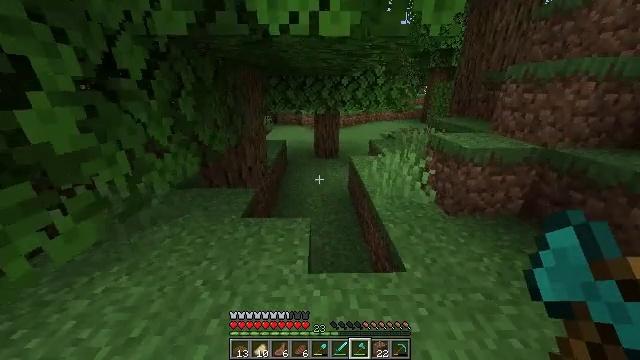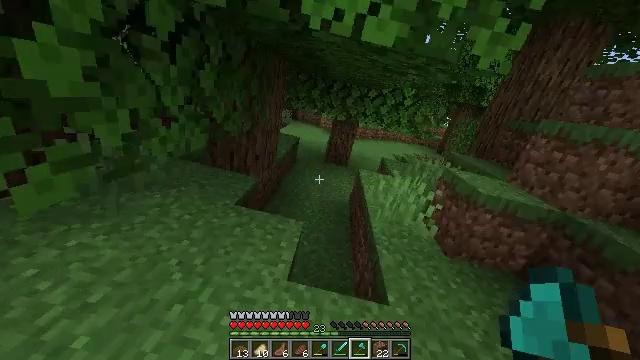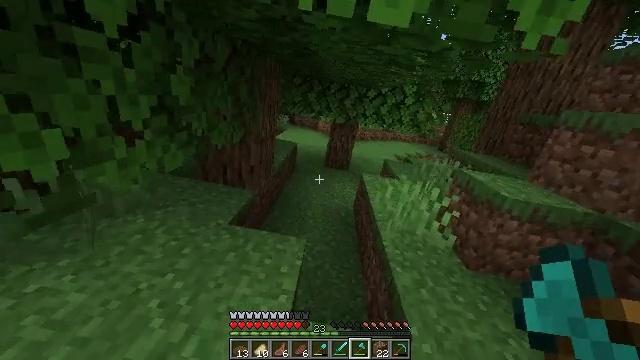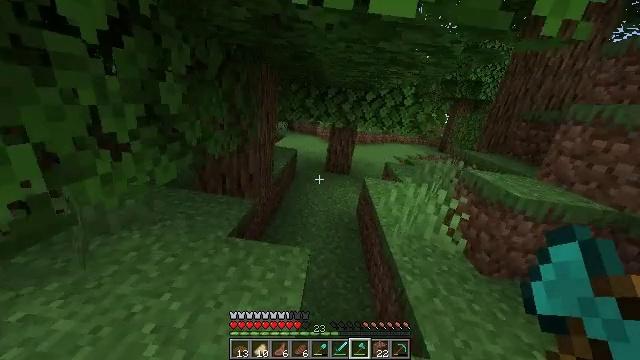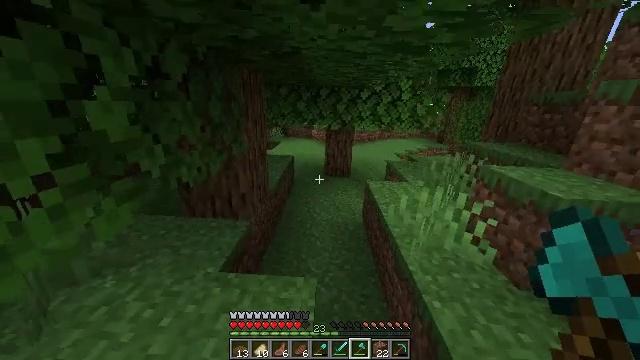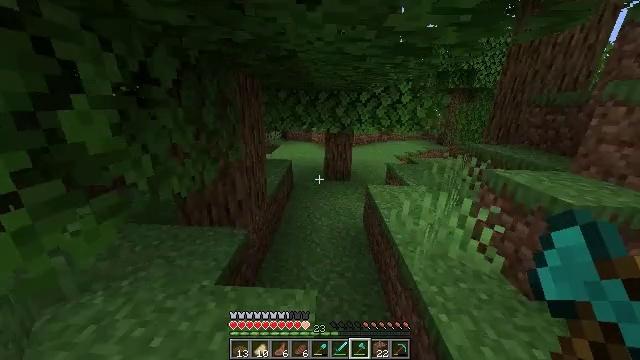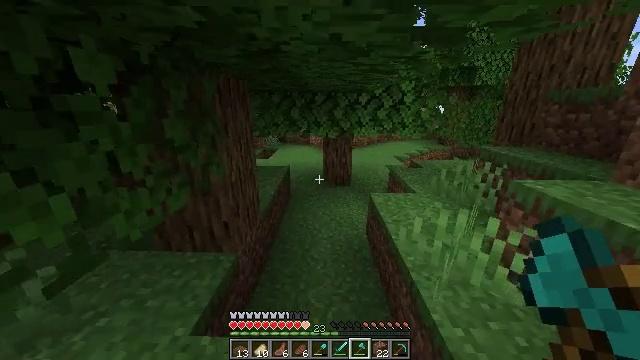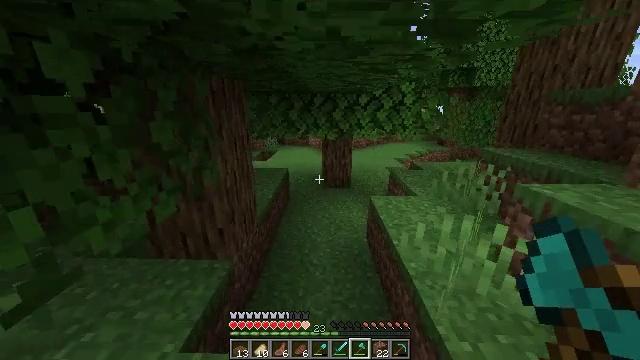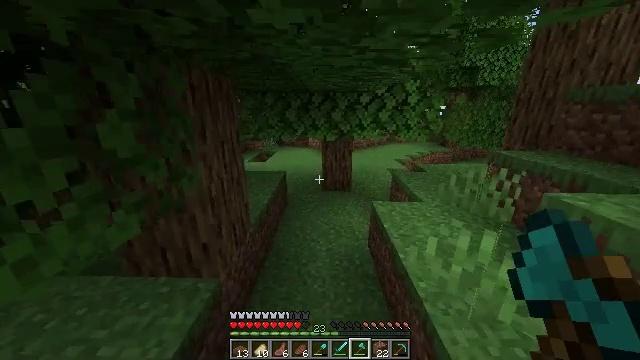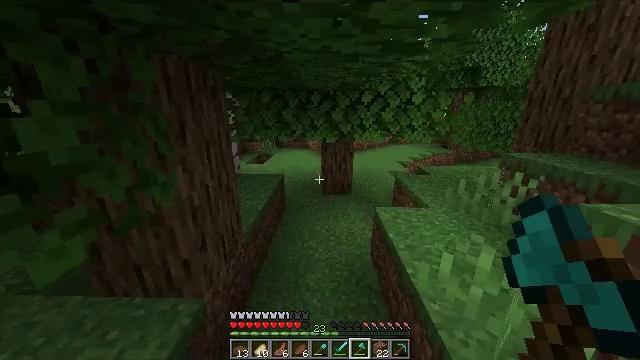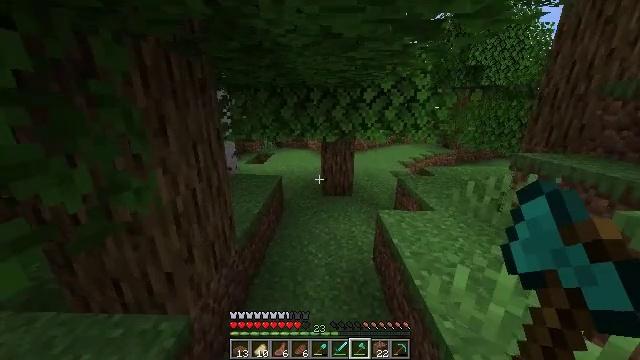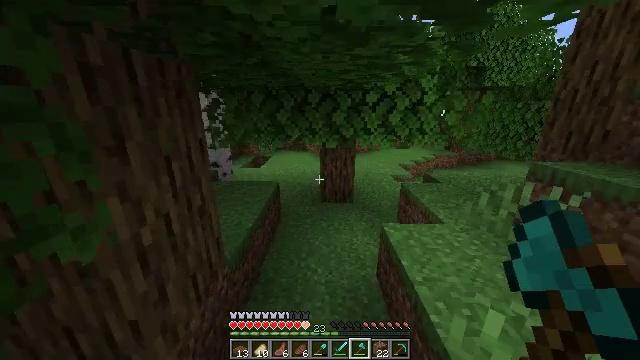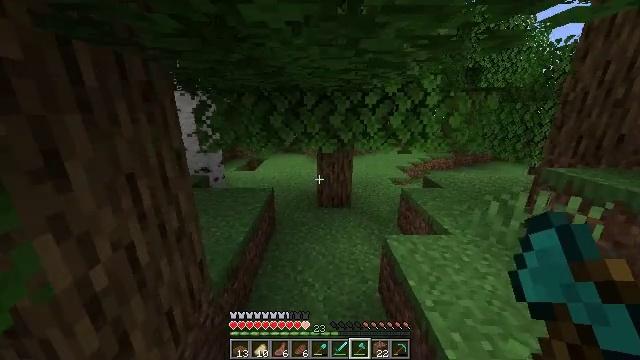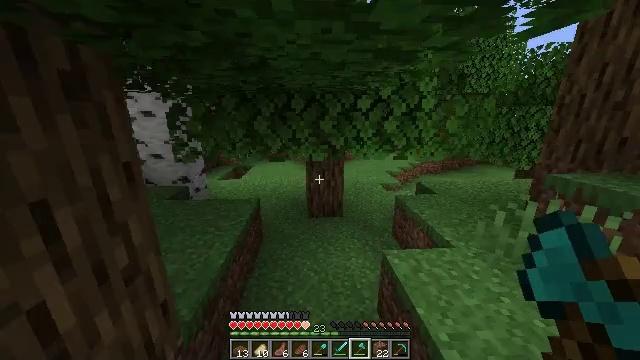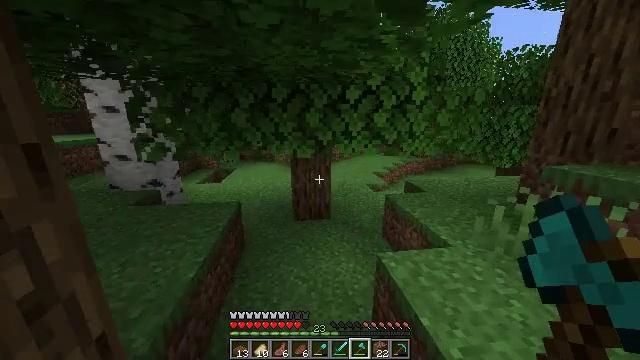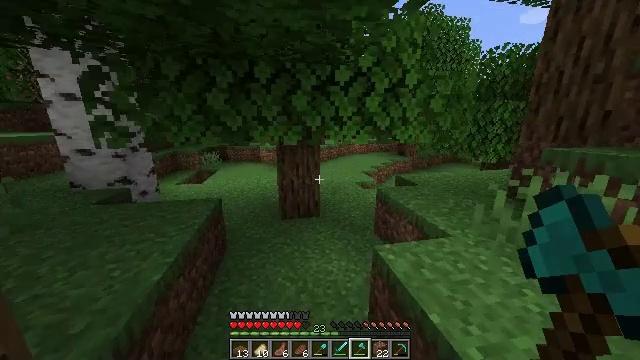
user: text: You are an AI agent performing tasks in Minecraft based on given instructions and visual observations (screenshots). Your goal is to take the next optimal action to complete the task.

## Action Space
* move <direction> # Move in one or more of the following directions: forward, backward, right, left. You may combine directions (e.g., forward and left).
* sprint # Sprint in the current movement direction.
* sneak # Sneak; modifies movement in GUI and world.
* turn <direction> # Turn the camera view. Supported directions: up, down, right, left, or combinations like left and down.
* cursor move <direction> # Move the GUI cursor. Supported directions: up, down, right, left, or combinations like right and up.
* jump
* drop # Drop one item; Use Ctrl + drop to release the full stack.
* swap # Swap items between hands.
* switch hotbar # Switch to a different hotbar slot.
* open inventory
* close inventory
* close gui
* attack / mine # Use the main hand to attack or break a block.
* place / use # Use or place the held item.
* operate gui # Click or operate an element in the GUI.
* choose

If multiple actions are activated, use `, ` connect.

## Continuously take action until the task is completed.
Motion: motion action
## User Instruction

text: Collect fern using your hands.
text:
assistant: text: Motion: move forward, turn left
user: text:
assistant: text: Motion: move forward
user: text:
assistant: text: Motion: move forward, turn up
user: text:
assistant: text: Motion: move forward
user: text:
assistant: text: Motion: move forward
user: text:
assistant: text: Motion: move forward, sprint
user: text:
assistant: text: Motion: move forward, sprint
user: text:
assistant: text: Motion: move forward, sprint
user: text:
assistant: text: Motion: move forward, sprint
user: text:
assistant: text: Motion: move forward, sprint
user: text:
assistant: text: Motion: move forward
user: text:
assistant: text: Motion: move forward, turn right
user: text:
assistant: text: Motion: move forward, turn right and up
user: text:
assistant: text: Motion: move forward, turn right
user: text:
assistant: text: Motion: move forward, turn right
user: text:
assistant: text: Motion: move forward, turn right
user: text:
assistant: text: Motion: move forward, turn right
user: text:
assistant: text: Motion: move forward, turn right
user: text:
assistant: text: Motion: move forward, sprint, turn right
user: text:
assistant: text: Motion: move forward, sprint, turn right
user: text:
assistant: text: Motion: move forward, sprint, turn right
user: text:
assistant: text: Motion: move forward, sprint
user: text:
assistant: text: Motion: move forward
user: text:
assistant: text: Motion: move forward
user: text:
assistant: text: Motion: move forward
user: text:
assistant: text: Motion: move forward
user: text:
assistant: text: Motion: move forward
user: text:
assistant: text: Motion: move forward
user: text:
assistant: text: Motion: move forward, turn left
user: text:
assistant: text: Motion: move forward